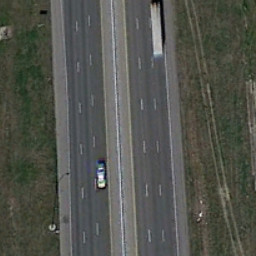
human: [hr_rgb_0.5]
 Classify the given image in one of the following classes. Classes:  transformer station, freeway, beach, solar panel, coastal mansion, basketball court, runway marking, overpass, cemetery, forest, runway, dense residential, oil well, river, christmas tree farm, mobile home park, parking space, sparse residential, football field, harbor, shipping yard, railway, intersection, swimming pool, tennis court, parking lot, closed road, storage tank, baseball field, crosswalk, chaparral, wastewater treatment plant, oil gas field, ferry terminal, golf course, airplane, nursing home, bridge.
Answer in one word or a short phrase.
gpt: freeway